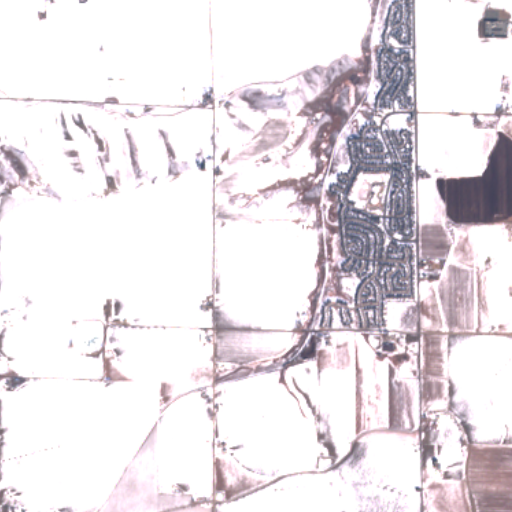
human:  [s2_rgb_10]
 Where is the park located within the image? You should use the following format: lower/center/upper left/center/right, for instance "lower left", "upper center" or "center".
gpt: The park is located in the upper right of the image.
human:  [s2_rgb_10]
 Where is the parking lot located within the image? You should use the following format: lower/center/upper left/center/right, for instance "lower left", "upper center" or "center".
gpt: The parking lot is located in the center right of the image.
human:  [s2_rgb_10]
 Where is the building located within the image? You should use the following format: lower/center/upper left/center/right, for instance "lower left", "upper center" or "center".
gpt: The building is located in the center right of the image.
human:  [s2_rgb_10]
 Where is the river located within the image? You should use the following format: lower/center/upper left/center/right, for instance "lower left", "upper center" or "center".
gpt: The river is located in the upper of the image.
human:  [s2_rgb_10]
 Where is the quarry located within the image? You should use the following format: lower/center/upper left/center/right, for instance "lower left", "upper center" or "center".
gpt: There is no quarry in the image.